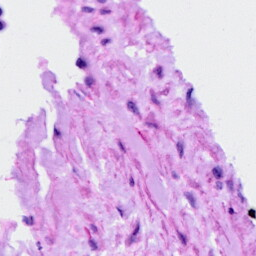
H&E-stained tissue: Ovarian